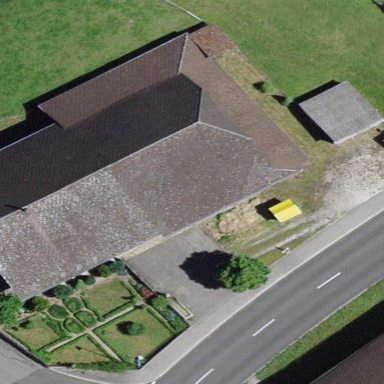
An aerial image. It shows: Farm building.